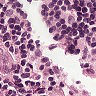
Metastatic tissue present: no